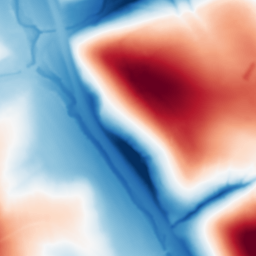
Category: multiscale
Decomposition family: dog_multiscale
Decomposition parameters: sigma_ratio: 2
n_scales: 6
base_sigma: 1
Upsampling method: quadratic
Upsampling parameters: scale: 8
Upsampling scale: 8